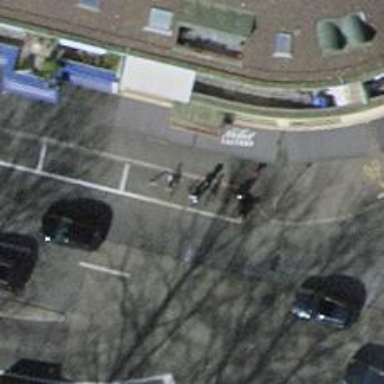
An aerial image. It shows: Bicycle parking area.